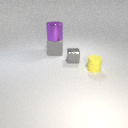
large gray rubber cube to the left of small gray metal cube